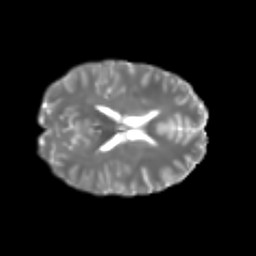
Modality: T2w
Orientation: axial
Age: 28
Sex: male
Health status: healthy